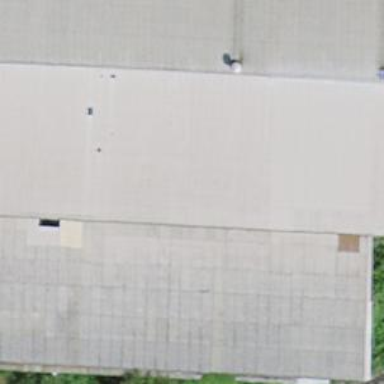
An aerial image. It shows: Industrial building.